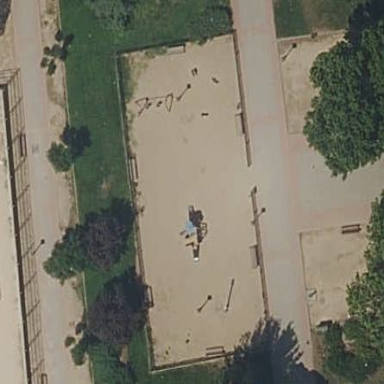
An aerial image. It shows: Playground area for leisure land.